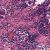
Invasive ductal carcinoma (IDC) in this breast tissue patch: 0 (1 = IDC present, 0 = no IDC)